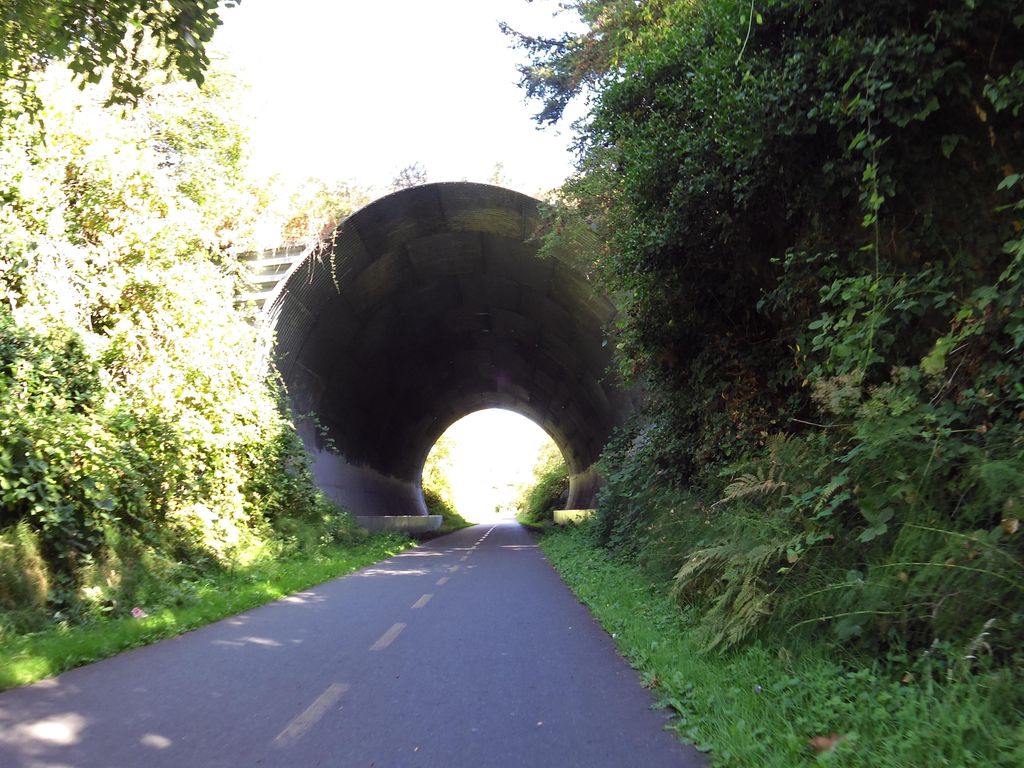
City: victoria